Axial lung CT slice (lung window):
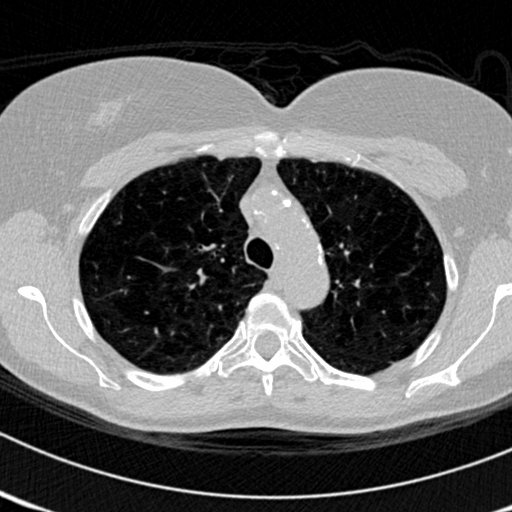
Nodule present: no